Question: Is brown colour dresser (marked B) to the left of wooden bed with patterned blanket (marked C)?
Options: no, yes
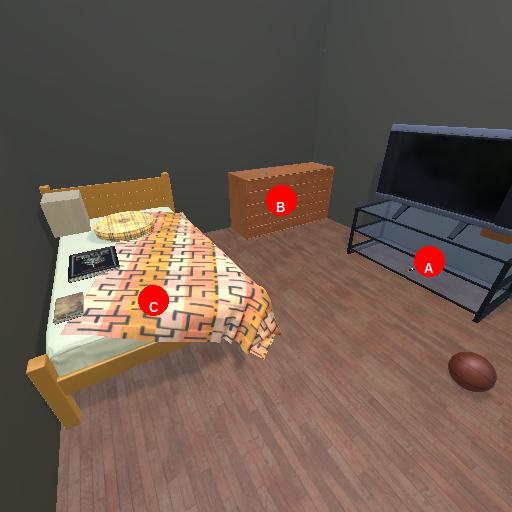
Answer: no